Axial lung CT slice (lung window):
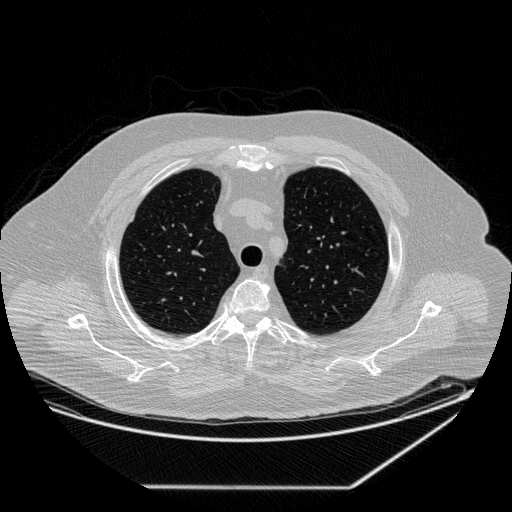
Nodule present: no